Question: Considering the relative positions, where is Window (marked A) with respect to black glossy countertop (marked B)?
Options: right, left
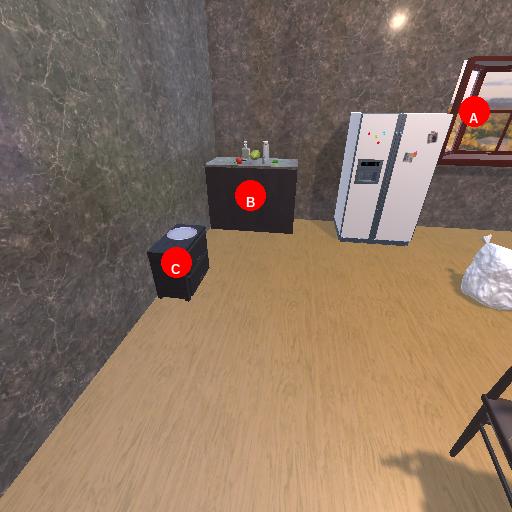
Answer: right